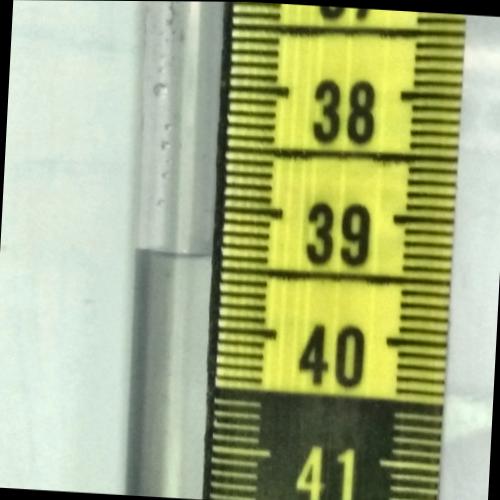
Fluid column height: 39.4 cm